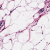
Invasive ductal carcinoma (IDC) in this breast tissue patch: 0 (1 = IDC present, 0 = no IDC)